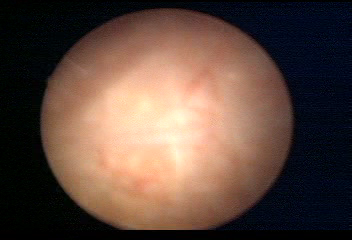
Modality: WLC
Class: Normal mucosa
Bladder cancer association: No